Question: I've created a simple report to show customer invoices based on project number. I grouped it by project number. When I run the report, I see two groups for the same project number. I'm fairly new to Reporting Services, so I'm not sure what to do to fix it!
Report sample:

Report Layout:
<URL>
Query Data:
<URL>
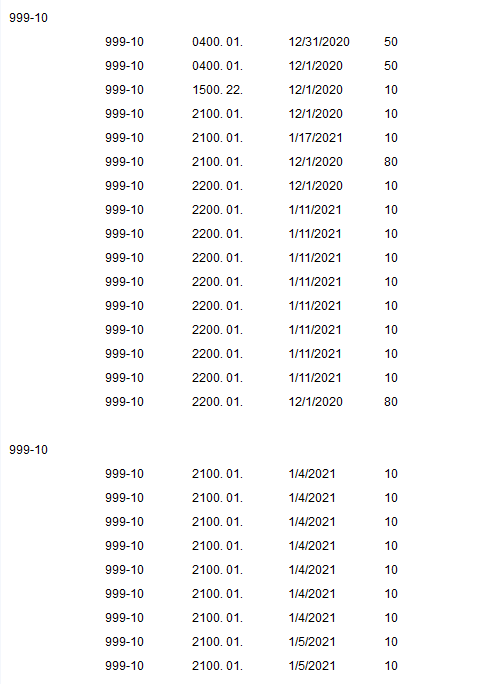
Answer: Check your rowgroup properties have grouping just on Project Number.
Also check that the project numbers are in fact the same, it might be you have instances where there are leading or trailing spaces.
To check this do a quick query on the table such as
'''
SELECT DISTINCT ProjectNumber FROM myTable WHERE ProjectNumber LIKE ('%999-10%')
'''
If this comes back with more than one result then
1. Change your dataset set query trim the column with something like SELECT LTRIM(RTRIM(ProjectNumber)) as ProjectNumber, myOtherFields FROM myTable
2. Change your textbox that displays the project number and the row group properties to =TRIM(Fields!ProjectNumber.Value) (case sensitive column name)
---
More trouble shooting advice
Everything looks OK, it might be worth even creating a new report from scratch with the minimum steps to reproduce and see if the issue shows up again.
As an additional step, which 'may' give you a clue about what is happening you could append a row number to your dataset query, include that in your report output and then look for a pattern. There are lots of apparently duplicate rows shows in the report so it's difficult to know which is which.
try changing your dataset query to something like
'''
SELECT Phase, JCCo, Job, CostType, ActualDate, Source, Description, ActualHours, ActualUnits, ActualCost,
ROW_NUMBER() OVER(ORDER BY Phase, JCCo, Job, CostType, ActualDate, Source, Description, ActualHours, ActualUnits, ActualCost) as RowNum
FROM bjCCD
'''
Then add the new RowNum field to your report, look for patterns in each group of rows. I'm still convinced that either there is additional grouping or the job field has hidden characters as the report design is very simple there is very little else to go wrong.